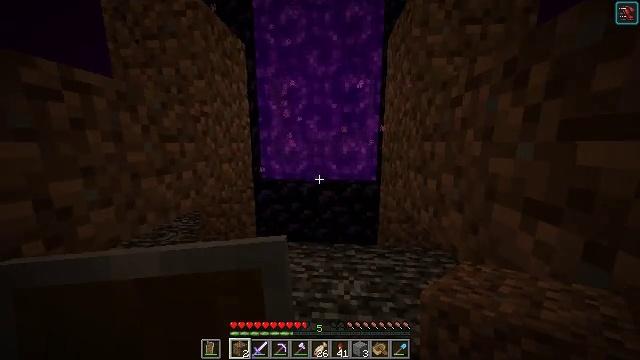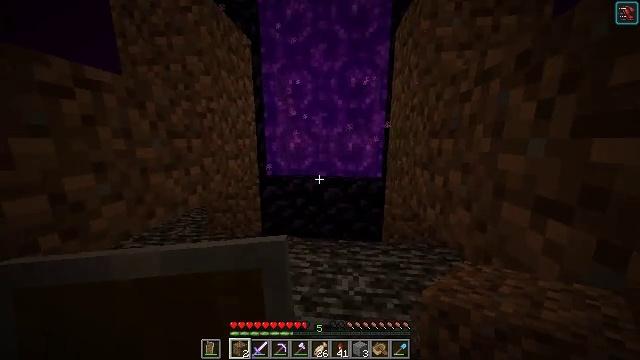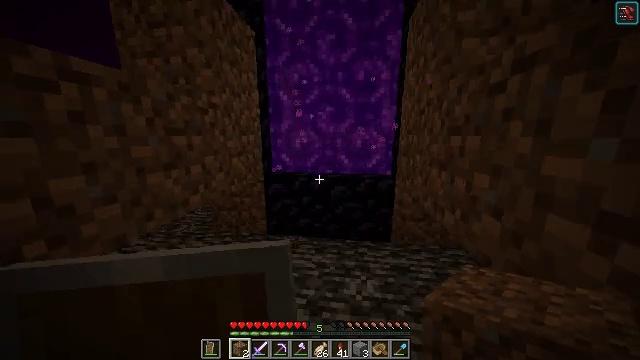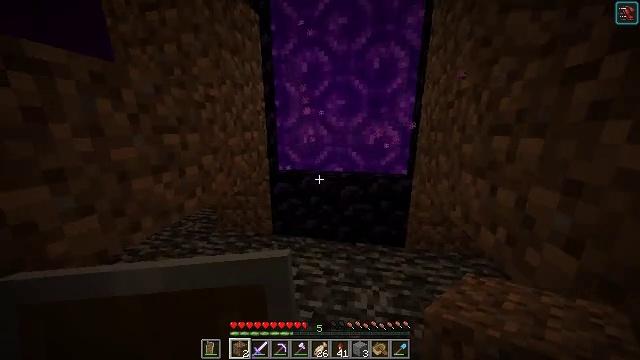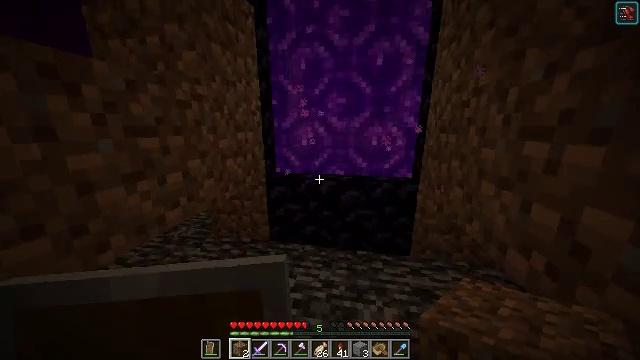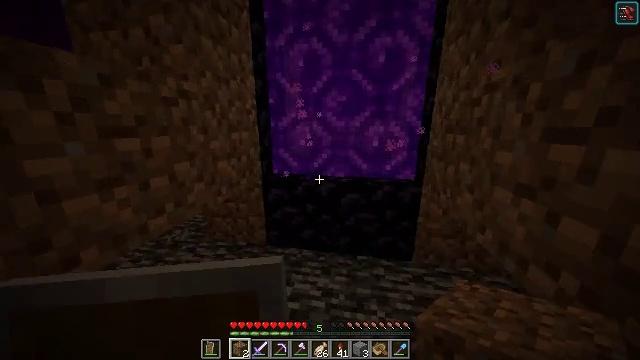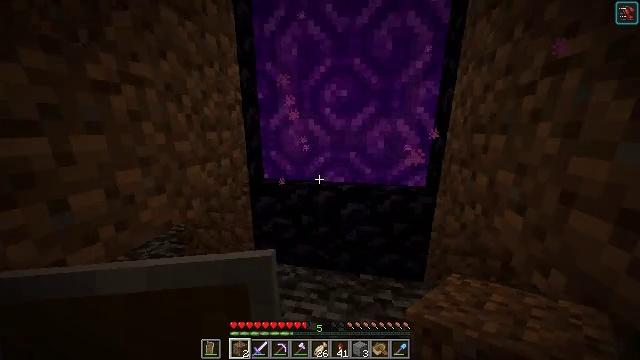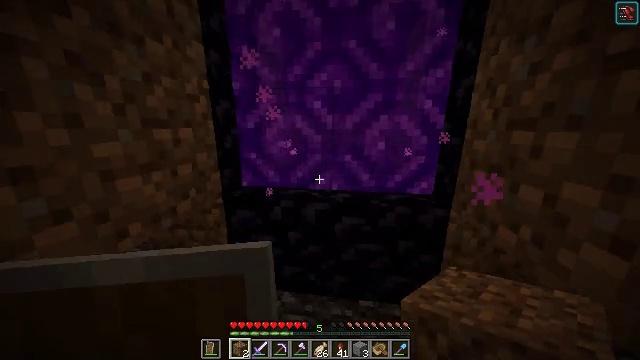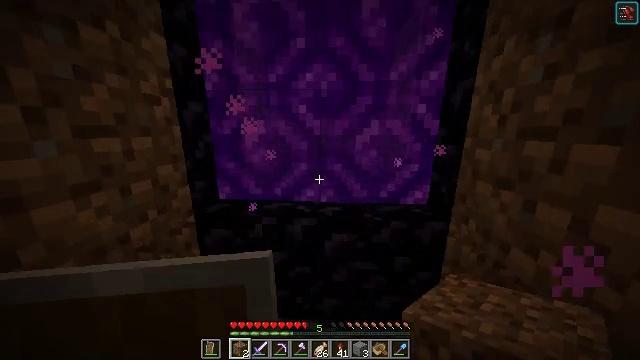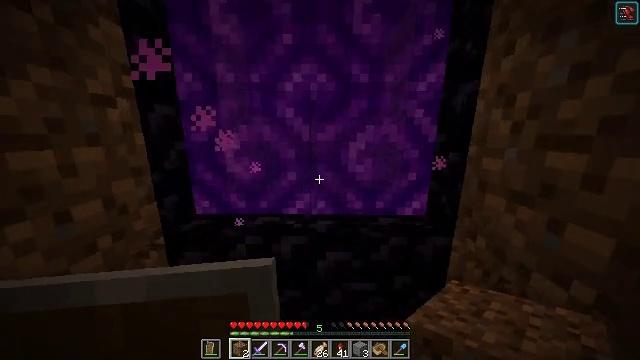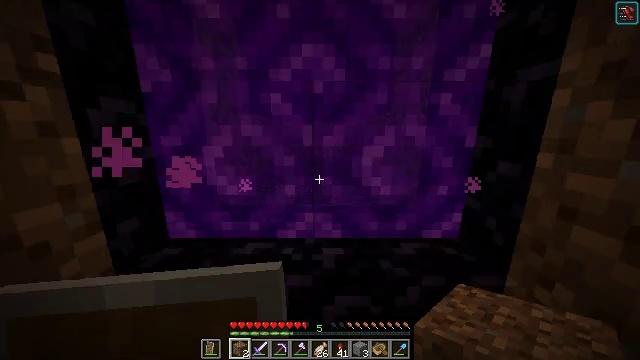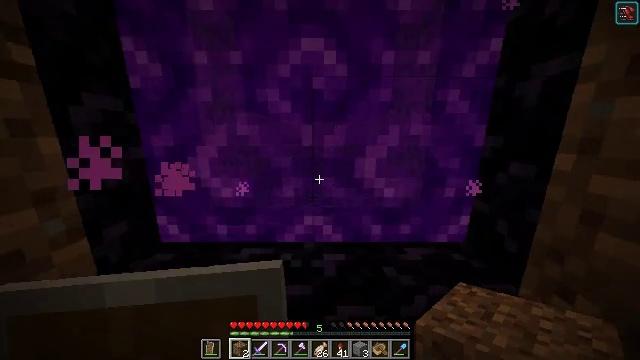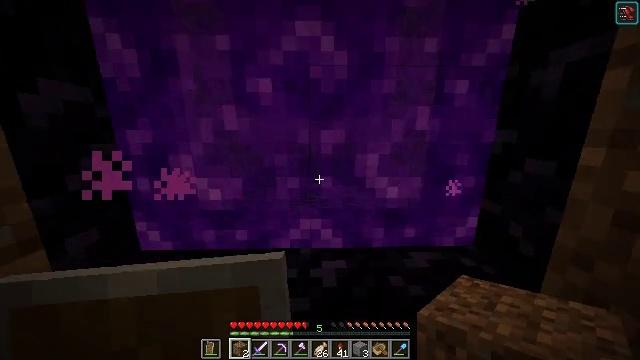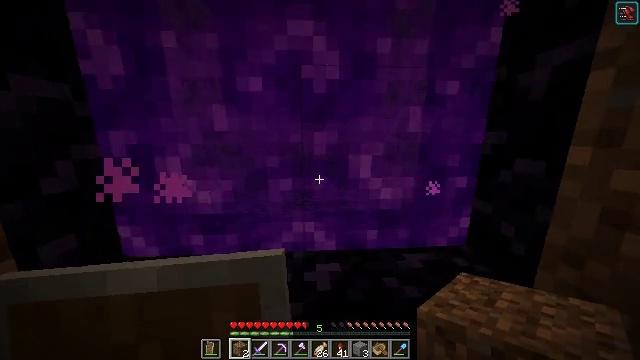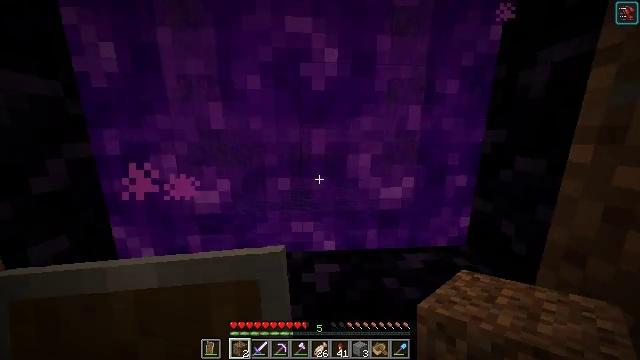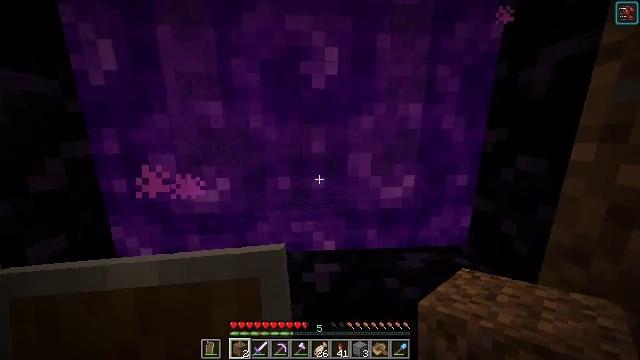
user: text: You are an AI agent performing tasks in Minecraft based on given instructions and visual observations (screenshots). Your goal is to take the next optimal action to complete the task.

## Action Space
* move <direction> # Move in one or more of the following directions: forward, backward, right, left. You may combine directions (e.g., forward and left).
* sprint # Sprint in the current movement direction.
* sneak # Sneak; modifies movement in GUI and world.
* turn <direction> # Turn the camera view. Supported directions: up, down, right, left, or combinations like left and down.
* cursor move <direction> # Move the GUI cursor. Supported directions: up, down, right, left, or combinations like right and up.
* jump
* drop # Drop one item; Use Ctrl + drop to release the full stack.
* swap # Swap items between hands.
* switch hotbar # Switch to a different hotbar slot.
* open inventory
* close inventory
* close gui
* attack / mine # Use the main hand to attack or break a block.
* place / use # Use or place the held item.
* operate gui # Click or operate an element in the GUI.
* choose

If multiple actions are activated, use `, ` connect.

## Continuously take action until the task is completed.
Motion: motion action
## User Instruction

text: Break the dirt block.
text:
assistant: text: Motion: turn left and down
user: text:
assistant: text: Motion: move forward, turn left and down
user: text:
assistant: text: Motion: move forward, turn left and down
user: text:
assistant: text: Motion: move forward
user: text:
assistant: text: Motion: move forward
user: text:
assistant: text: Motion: move forward
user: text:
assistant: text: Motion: move forward, turn right
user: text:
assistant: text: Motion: move forward, turn right
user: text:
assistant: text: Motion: move forward, turn right
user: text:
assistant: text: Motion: no_op
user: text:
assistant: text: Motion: no_op
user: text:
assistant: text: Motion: turn right
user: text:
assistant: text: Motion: turn right
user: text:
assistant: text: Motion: no_op
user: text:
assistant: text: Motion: no_op
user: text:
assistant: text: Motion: no_op
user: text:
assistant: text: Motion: turn left
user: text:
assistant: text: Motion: turn left
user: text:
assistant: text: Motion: no_op
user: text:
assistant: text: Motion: move forward
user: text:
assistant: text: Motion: move forward
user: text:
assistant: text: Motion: move forward
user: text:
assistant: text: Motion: move forward
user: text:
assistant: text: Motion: move forward
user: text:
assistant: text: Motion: no_op
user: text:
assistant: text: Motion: no_op
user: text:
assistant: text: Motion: no_op
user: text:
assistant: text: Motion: move forward, turn right, jump
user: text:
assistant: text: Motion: move forward, jump
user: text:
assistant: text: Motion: move forward, jump